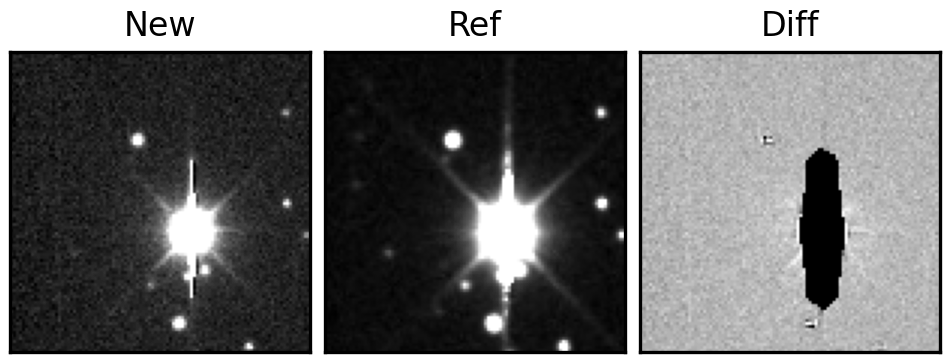
Label: bogus